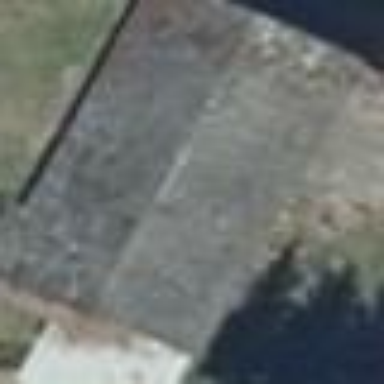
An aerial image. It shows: Building with gabled roof. The roof is dark grey and oriented along the building.